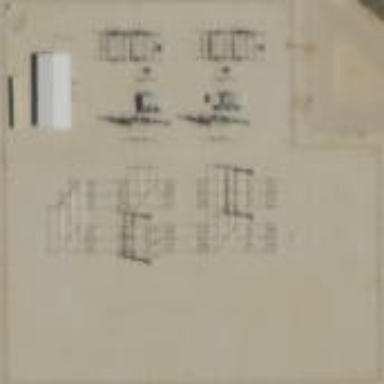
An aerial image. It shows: Power substation.